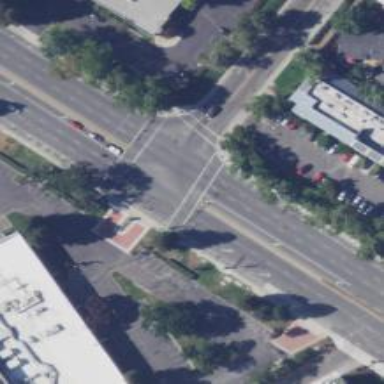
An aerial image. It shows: Solid stop line on the road marking.